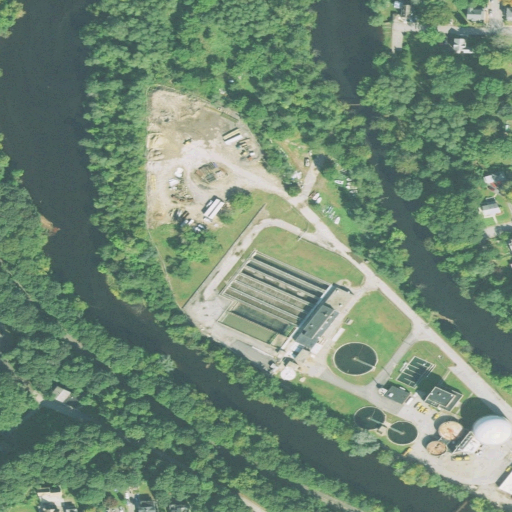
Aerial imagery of island in Connecticut named Holly Hock Island containing open development, low intensity development, medium intensity development, woody wetlands, deciduous forest, herbaceous wetlands, open water, high intensity development, and mixed forest